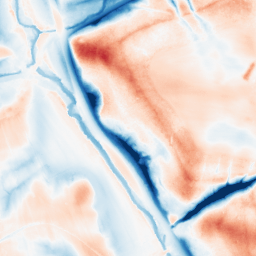
Category: edge_preserving
Decomposition family: guided
Decomposition parameters: radius: 16
eps: 1
Upsampling method: quadratic
Upsampling parameters: scale: 4
Upsampling scale: 4